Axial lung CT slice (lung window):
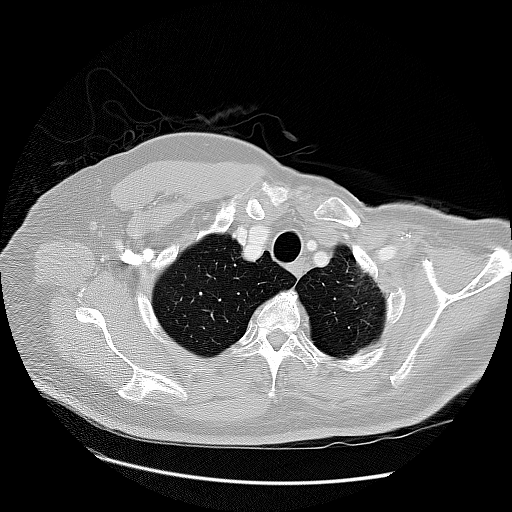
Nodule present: no